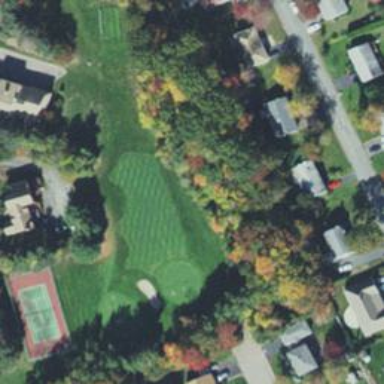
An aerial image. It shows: Golf course.